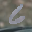
Label: 6